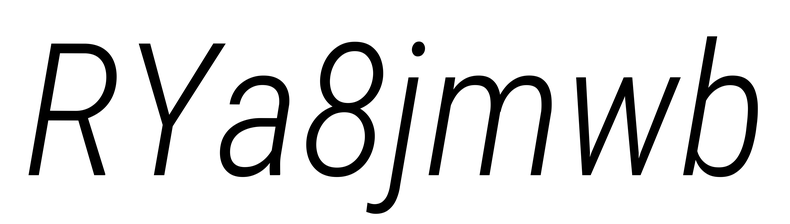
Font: Roboto-Italic_Condensed_Light_Italic